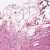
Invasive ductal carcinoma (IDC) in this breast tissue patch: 0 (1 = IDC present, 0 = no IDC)